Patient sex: M
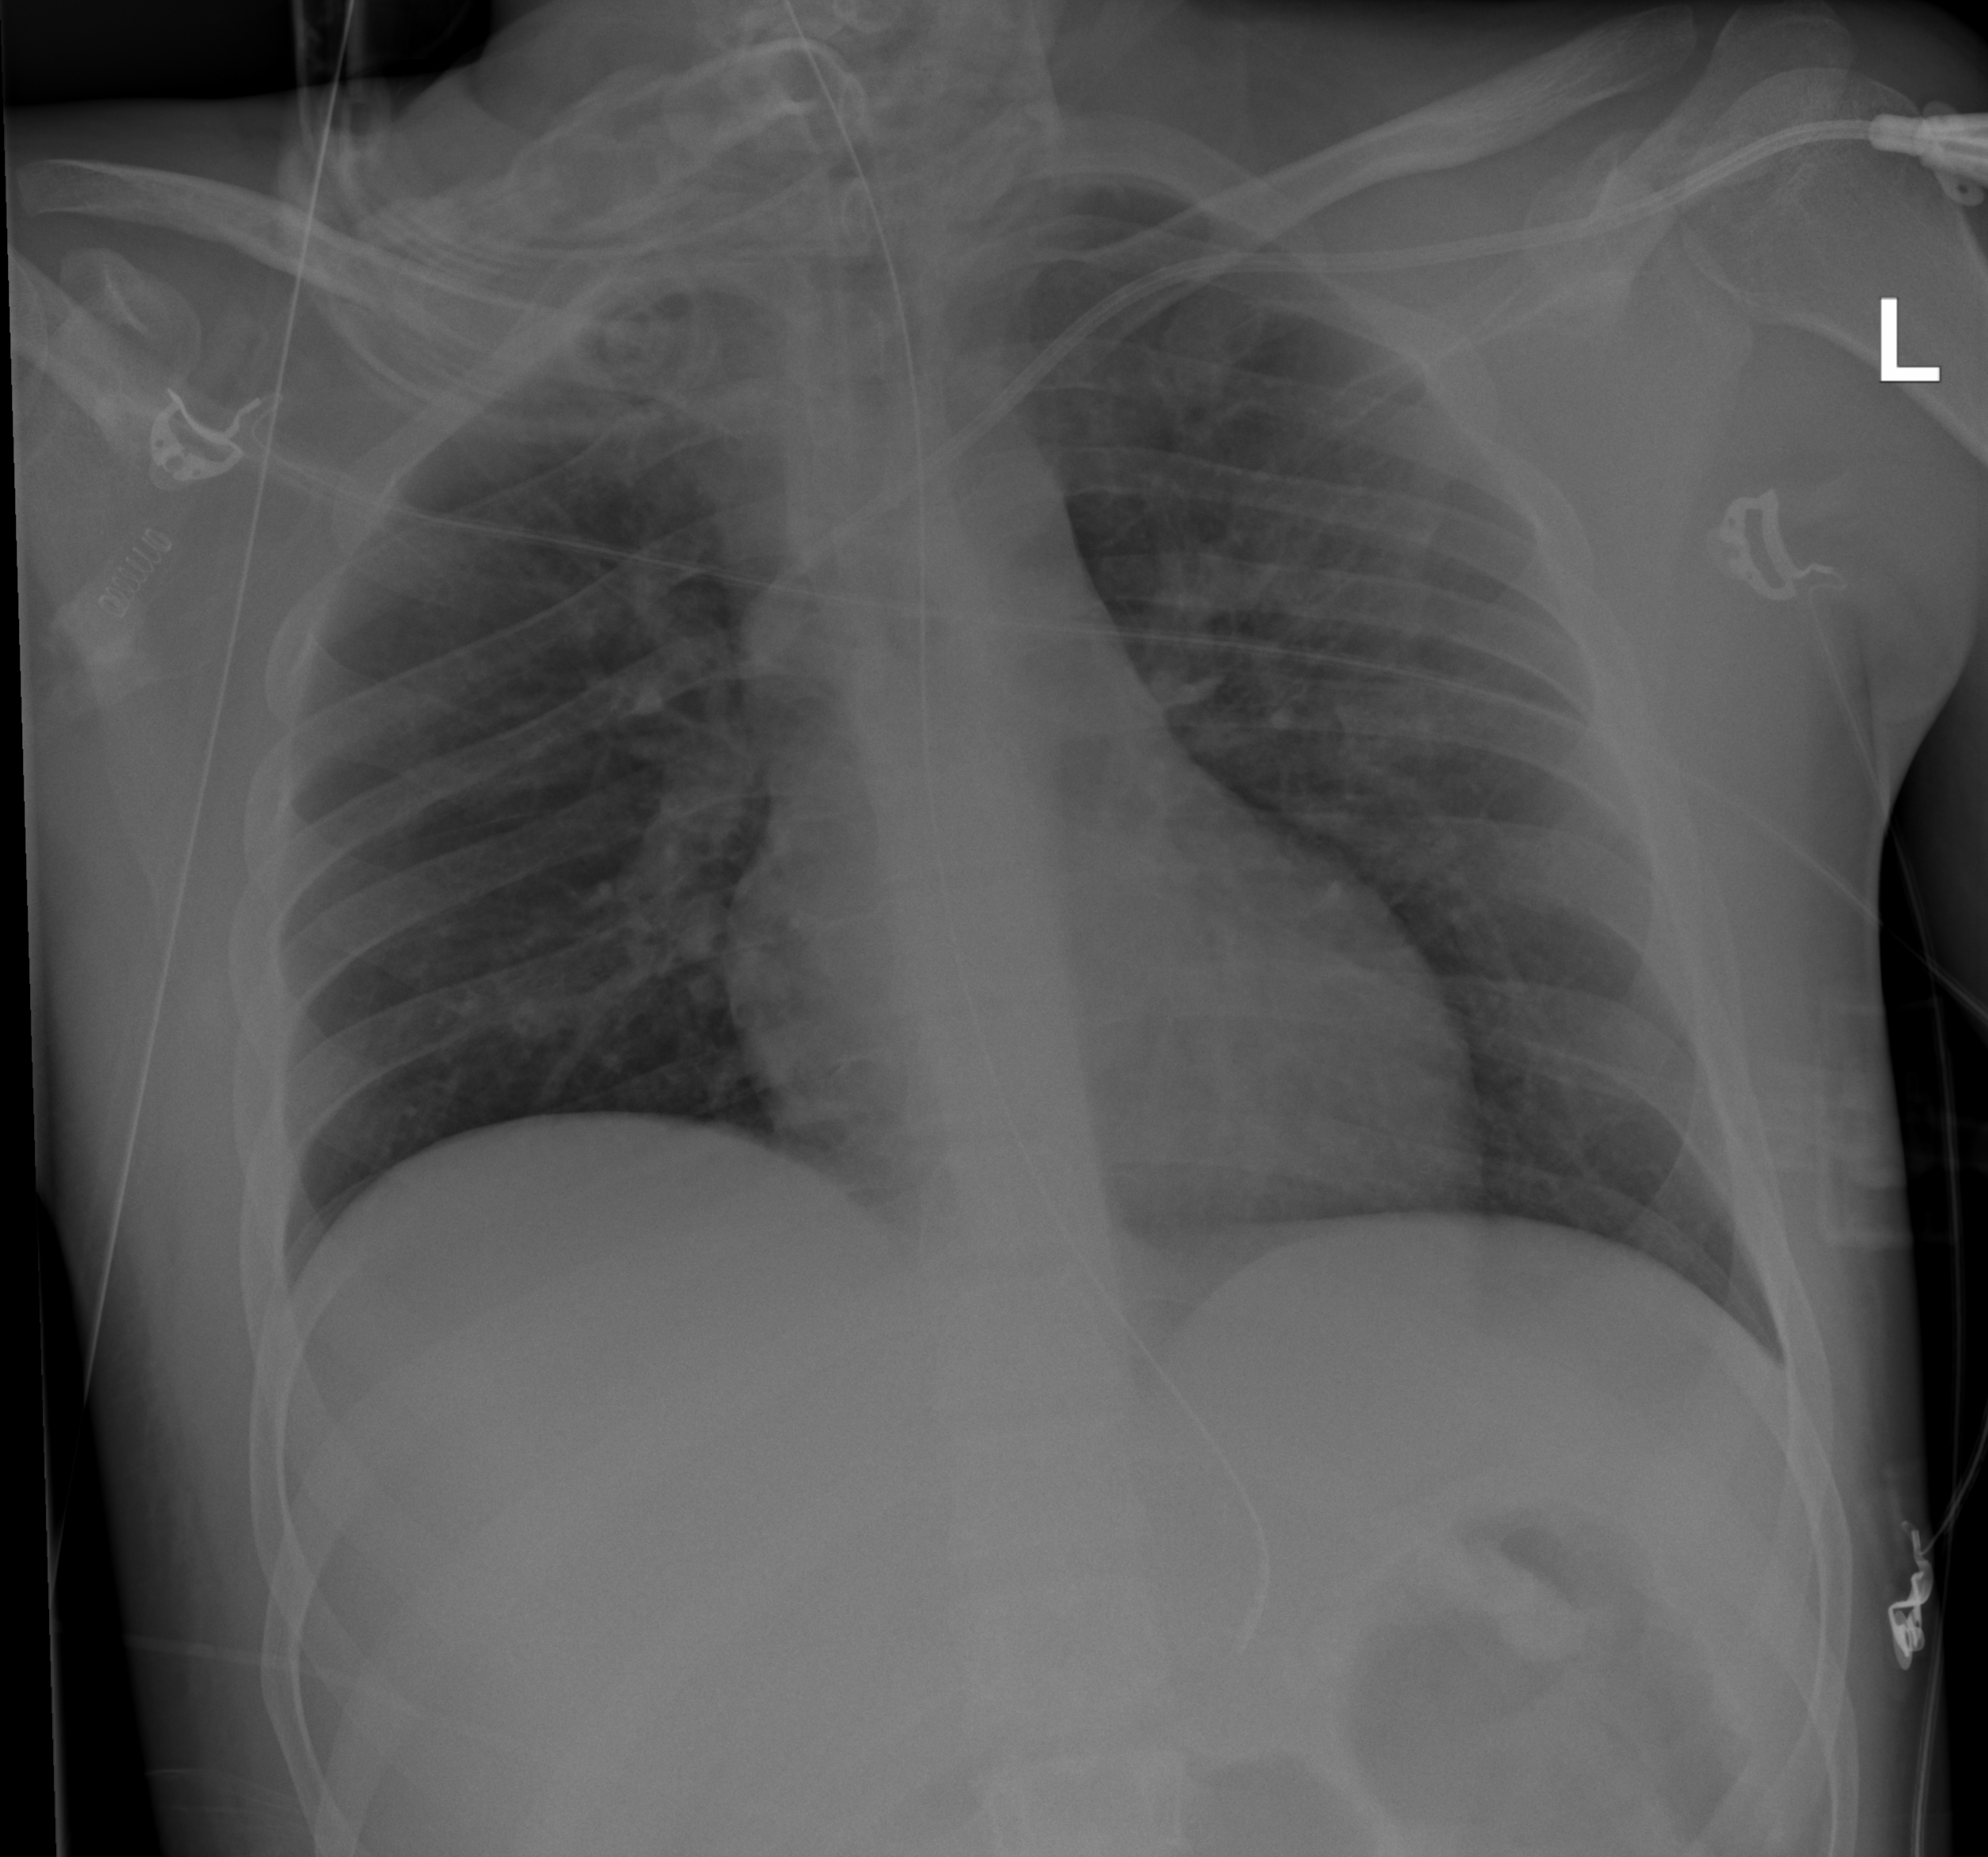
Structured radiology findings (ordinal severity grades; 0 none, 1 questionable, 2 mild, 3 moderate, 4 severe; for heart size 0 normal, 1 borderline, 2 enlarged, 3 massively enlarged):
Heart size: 0
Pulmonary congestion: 0
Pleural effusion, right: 0
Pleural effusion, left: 0
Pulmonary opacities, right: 0
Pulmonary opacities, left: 2
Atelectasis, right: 0
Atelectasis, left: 2